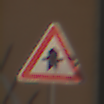
Verkehrszeichen: Vorfahrt
Umgebung: Outdoor, Urban
Tageszeit: Midday
Wetter: Overcast
Licht: Natural
Jahreszeit: NotSpecified
Kontrast: LowContrast